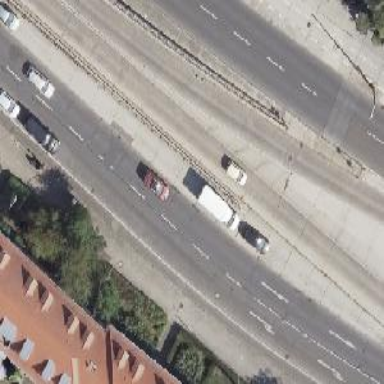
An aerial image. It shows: Embanked secondary motorway with asphalt surface.